Question: In this code i intend to find all the nested object literals in a parent object.One of my nested object has an array called places as its own property.I have a recursive function called 'getObjNum' which goes through every property and finds nested object literals inside parent object.
In my Parent object there are three nested object literals.One of them has an array as property.So 'container' array which is supposed to store all the found nested object literals must have 3 indexes.But array places also included as fourth index to container array.I found
'''
typeof(array)=='object' returns true;
arr instanceof Object also returns true;
'''
How can i prevent the place array to be inserted to container array along with other object literals??

'''
var getValue;
var parentObj = {
parentProp: 10,
childObj: {
childProp: 20,
grandChildObj: {
y: {
z:'lol',
places:['newyork','canada','dhaka']
}
}
}
}
var arr=[];
var container=[];
var count=0;
function getObjNum(obj){
var prop=Object.getOwnPropertyNames(obj);
for(i=0;i<prop.length;i++){
if(typeof(obj[prop[i]])=='object'){
container.push(obj[prop[i]]);
count++;
getObjNum(obj[prop[i]]);
}
}
}
getObjNum(parentObj);
console.log(container);
'''
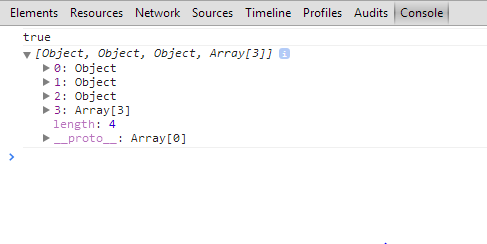
Answer: As pointed out in the comments, you can use 'instanceof Array' to check if an object is an array or not, like so:
'''
function getChildObjects(obj, returnArr) {
return Object.keys(obj).reduce(function (arr, key) {
var prop = obj[key];
if (typeof prop === 'object' && !(prop instanceof Array)) {
arr.push(prop);
arr = getChildObjects(prop, arr);
}
return arr;
}, returnArr || []);
}
var parentObj = {
parentProp: 10,
childObj: {
childProp: 20,
grandChildObj: {
y: {
z:'lol',
places:['newyork','canada','dhaka']
}
}
}
};
var childs = getChildObjects(parentObj);
console.log(childs, childs.length);
'''